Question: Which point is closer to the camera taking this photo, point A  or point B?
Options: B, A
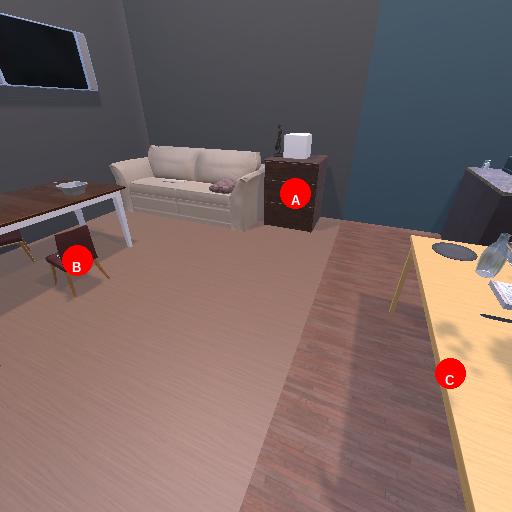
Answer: B